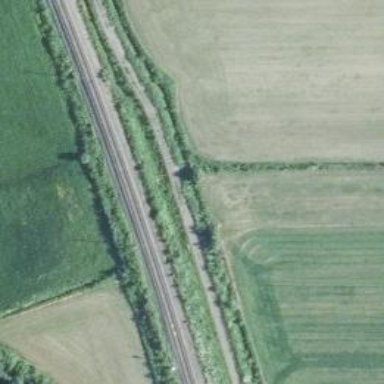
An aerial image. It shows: Railway with continuous electrified contact lines.